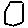
Label: hexagon